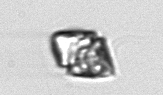
Label: Kryptoperidinium_triquetrum